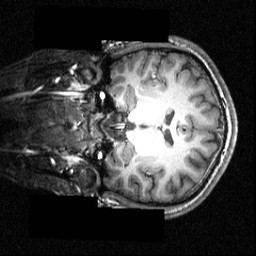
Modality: T1w
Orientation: coronal
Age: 20
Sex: male
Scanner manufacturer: siemens
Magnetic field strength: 3.951 T
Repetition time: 1.5 s
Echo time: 0.00335 s